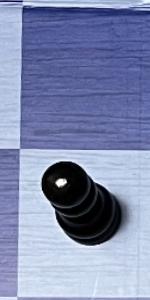
Label: Pawn_Black